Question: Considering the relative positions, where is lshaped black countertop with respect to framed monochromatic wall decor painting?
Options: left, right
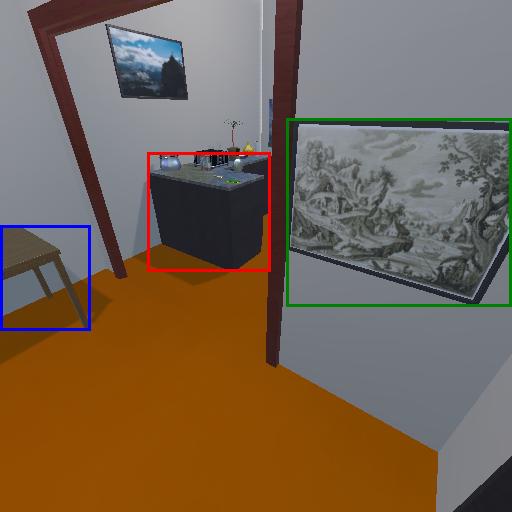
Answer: left